Оптическая система состоит из тонкой собирающей линзы с известным фокусным расстоянием $F$ и плоского зеркала (см. рисунок.  Точечный источник света дает два изображения в линзе, которые расположены на одной из побочных оптических осей линзы. Одно из изображений является действительным и находится на известном расстоянии от линзы (пунктирная линия).
Построением найдите положения источника $S$ и его изображений в линзе. Отраженным от поверхности линзы светом пренебречь.
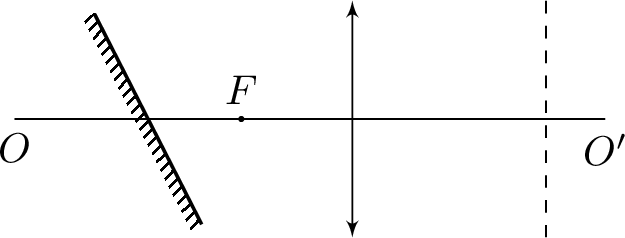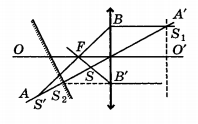
Решение: Источник света и оба его изображения будут лежать на побочной оптической оси $A A^{\prime}$ линзы, перпендикулярной плоскости зеркала (см. рисунок).  Точка пересечения этой оси с пунктирной линией является одним из изображений $S_{1}$. Найдем положение источника, от которого получено это изображение. Проведем прямую $S_{1} B$, параллельную главной оптической оси $O O^{\prime}$, а затем прямую $B F$. Точка $S^{\prime}$ пересечения этой прямой с прямой $A A^{\prime}$ является мнимым изображением источника $S$, который дает в зеркале изображение $S^{\prime}$. Для нахождения второго изображения проведем прямую $F B^{\prime}$ через фокус линзы и источник $S$, а затем через точку $B^{\prime}$ — прямую параллельно главной оптической оси. Ее пересечение с прямой $A A^{\prime}$ — точка $S_{2}$ — является вторым мнимым изображением.
Темы:
T, Оптика, Геометрическая оптика, Тонкая линза, Всероссийские, Линзы, Зеркало